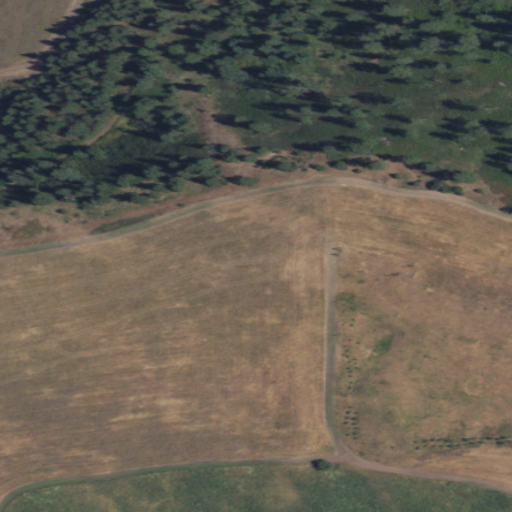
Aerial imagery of mountain in Washington named Hansen Butte containing grassland, evergreen forest, and cultivated crops